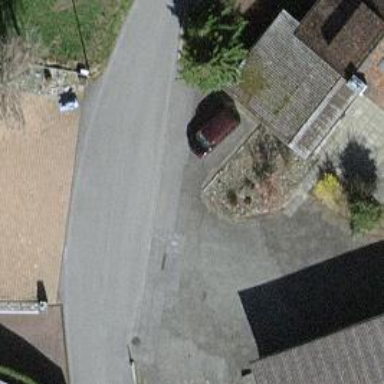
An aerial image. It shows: Smoothly paved residential road.